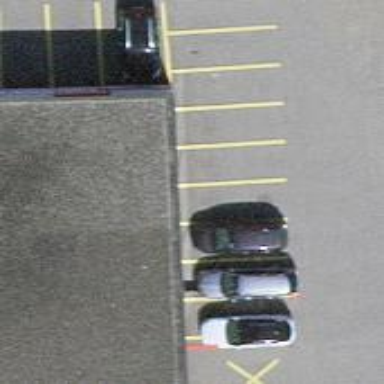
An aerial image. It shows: Street-side parking area.